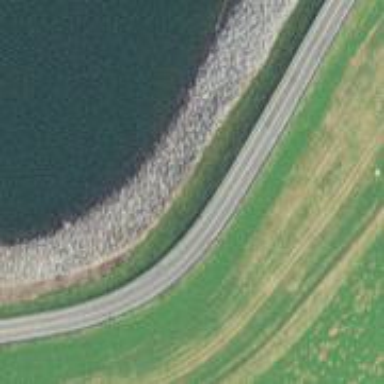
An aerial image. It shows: Dam along waterway.